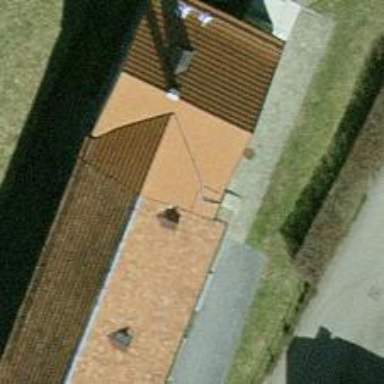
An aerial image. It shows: Simple house.